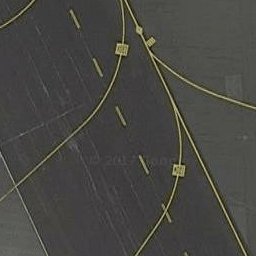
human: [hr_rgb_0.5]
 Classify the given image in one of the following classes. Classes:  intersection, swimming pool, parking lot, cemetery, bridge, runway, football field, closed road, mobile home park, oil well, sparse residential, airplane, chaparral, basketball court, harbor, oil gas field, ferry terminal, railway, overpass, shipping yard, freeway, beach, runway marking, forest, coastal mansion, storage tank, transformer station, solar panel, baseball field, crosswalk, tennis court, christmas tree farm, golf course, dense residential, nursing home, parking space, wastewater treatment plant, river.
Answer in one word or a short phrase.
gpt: runway marking